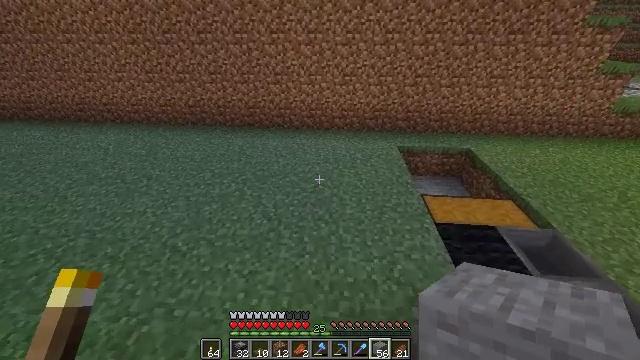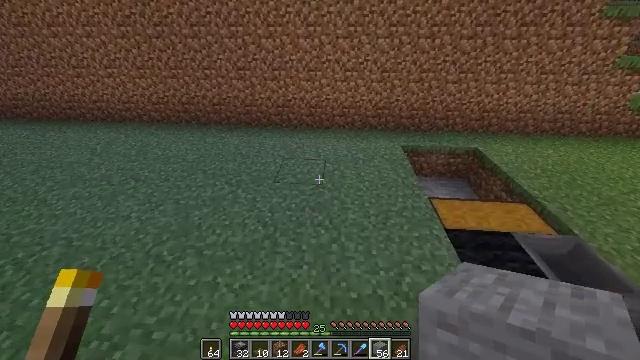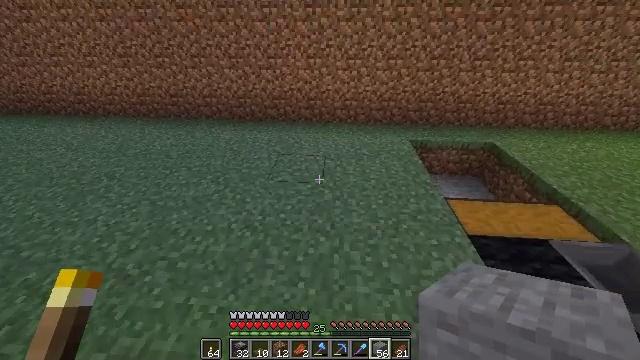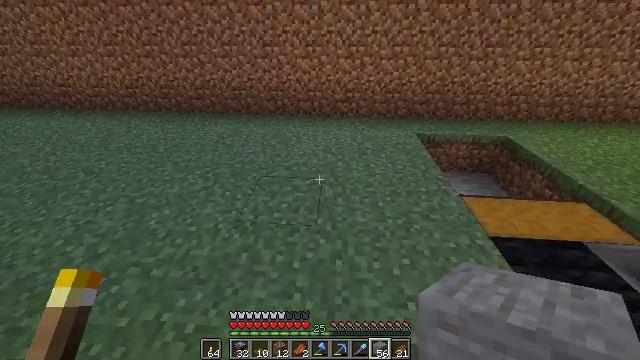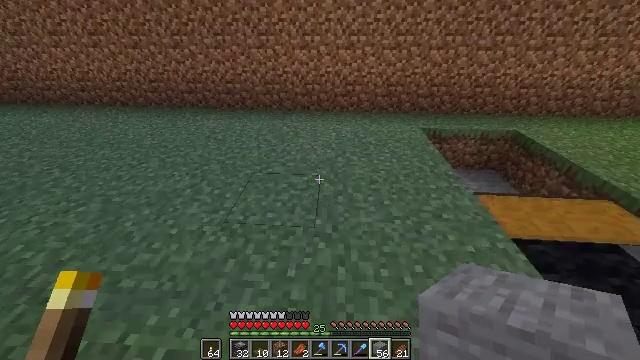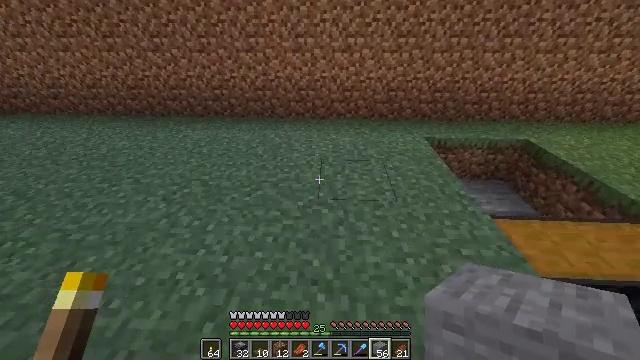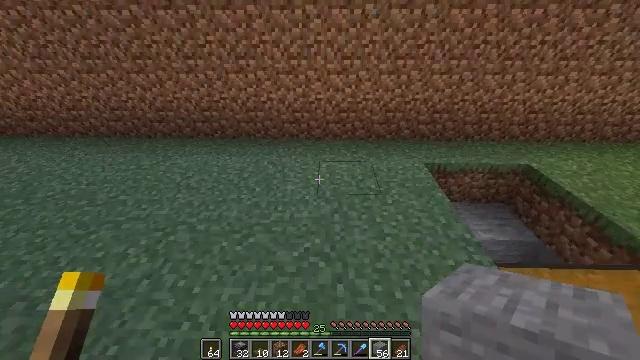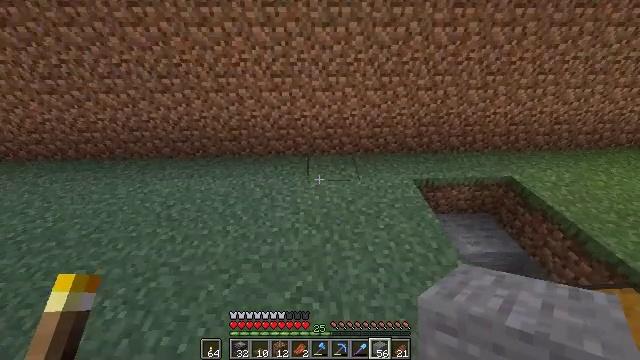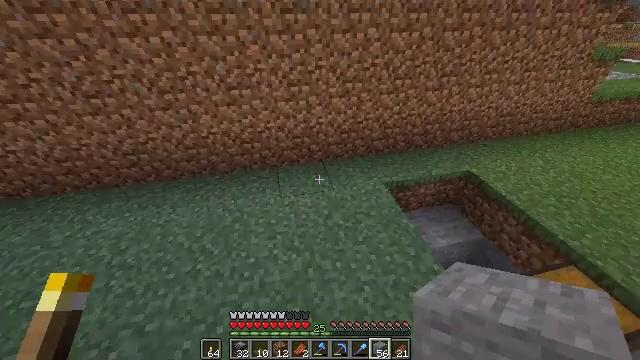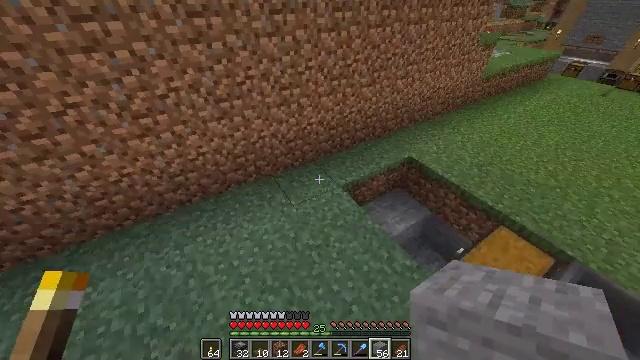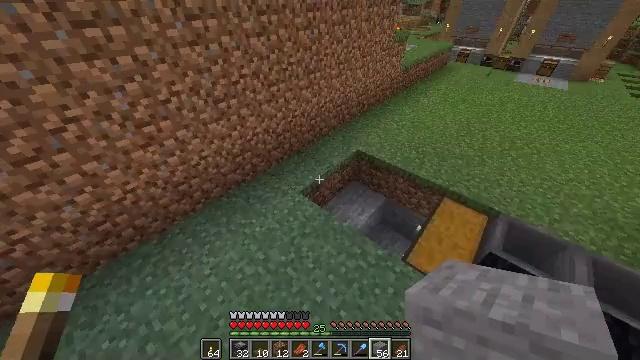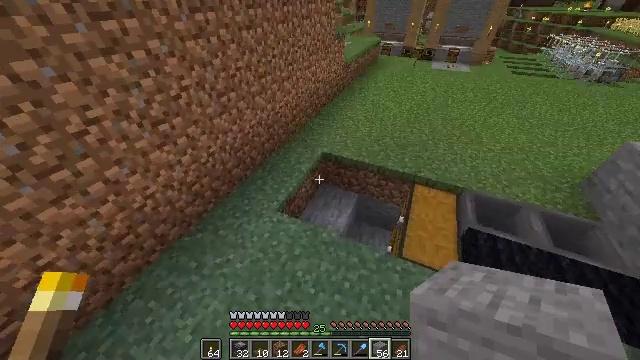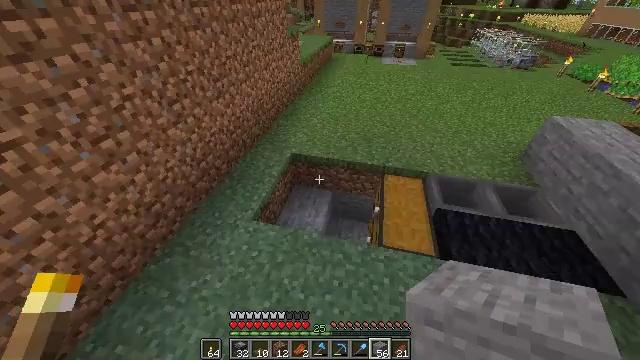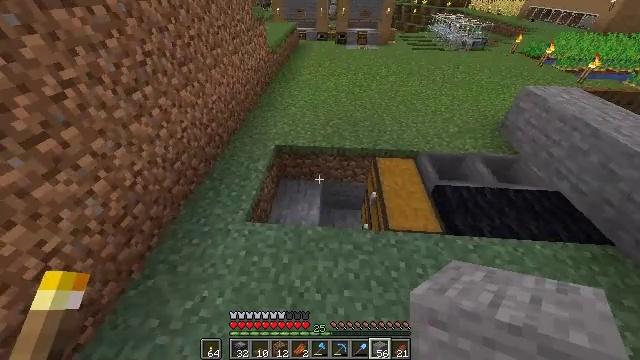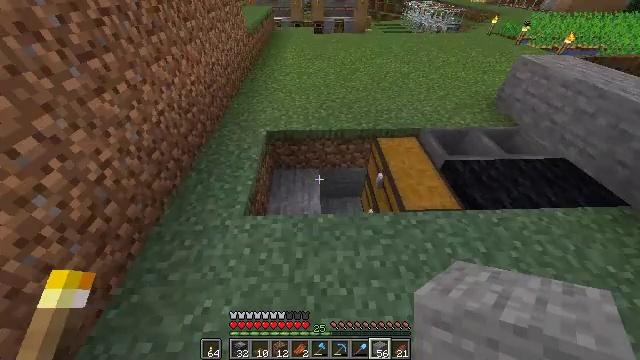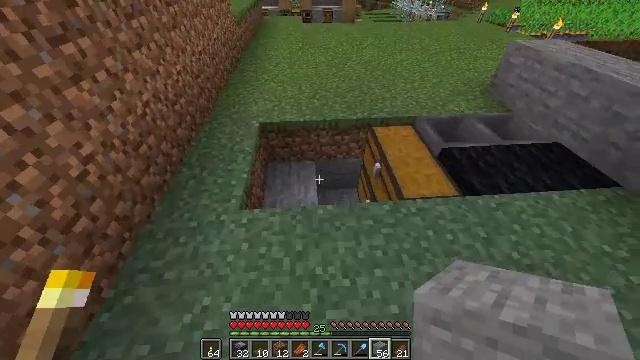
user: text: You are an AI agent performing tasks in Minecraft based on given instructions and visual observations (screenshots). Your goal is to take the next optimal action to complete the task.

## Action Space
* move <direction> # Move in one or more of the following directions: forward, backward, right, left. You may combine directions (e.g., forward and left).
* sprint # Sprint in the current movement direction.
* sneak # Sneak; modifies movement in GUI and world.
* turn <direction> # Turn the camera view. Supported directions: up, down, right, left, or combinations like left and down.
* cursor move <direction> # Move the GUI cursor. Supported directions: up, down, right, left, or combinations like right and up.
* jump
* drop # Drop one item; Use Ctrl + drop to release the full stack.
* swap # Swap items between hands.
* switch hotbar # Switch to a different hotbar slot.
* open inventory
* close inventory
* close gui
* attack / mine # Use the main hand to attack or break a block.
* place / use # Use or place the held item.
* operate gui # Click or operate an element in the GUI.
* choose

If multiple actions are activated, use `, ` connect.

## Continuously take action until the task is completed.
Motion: motion action
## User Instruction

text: Gather black wool from a structure.
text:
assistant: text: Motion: move forward, jump
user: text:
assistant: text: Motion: move forward, jump
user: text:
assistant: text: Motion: move forward, jump
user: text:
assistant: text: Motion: move forward, jump
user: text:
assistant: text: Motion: move forward, turn right, jump
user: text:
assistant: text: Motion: move forward, sprint, turn right, jump
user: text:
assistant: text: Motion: move forward, sprint, turn right, jump
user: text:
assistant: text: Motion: move forward, turn right and down, jump
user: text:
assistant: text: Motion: move forward, turn right and down, jump
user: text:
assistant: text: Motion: move forward, turn right, jump
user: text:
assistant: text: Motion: move forward, turn right, jump
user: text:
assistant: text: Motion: move forward, turn right, jump
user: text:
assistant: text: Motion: move forward, turn right and down
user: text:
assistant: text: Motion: move forward, turn right and down
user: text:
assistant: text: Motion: move forward, turn right and down
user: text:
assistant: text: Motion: no_op
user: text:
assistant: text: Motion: no_op
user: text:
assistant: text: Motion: no_op
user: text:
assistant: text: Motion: no_op
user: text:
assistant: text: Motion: no_op
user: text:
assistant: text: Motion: turn right
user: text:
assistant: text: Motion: turn right and down
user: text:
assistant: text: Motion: turn right
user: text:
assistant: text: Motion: move right, turn right and up
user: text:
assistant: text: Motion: move right, turn right and up
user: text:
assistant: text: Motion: move right, turn left and up
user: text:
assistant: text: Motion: move forward and move right, turn left
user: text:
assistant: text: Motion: move forward and move right, turn left
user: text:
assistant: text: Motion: move forward and move right
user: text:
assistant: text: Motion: move forward and move right, turn left and up